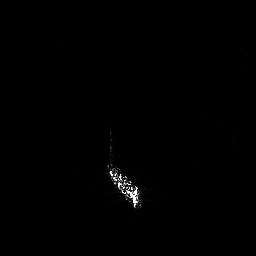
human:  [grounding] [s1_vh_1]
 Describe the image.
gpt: In the satellite image, there is  <ref>1 large ship </ref> <box>[[39, 49, 55, 82, 0]]</box> located at center.